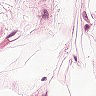
Metastatic tissue present: no